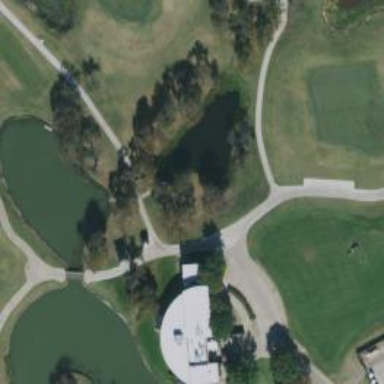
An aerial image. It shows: Service road designated as golf cart path.